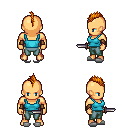
a pixel art fantasy rpg character, male body template, human, tanned skin, teal pirate shirt, teal pants, dark blonde mohawk hairstyle, cloth bracers, white slippers, dagger, four views (front, back, left, right), 2x2 character sprite sheet, small pixel art, hard edges, no anti-aliasing